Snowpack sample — Loveland Pass, Silver Plume, Colorado, USA (12/14/25, 10:50 AM MST)
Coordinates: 39.664, -105.882
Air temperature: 36 °F
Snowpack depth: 67 cm
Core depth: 20 cm
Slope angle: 6°, slope face: 326°
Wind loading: low
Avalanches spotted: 0
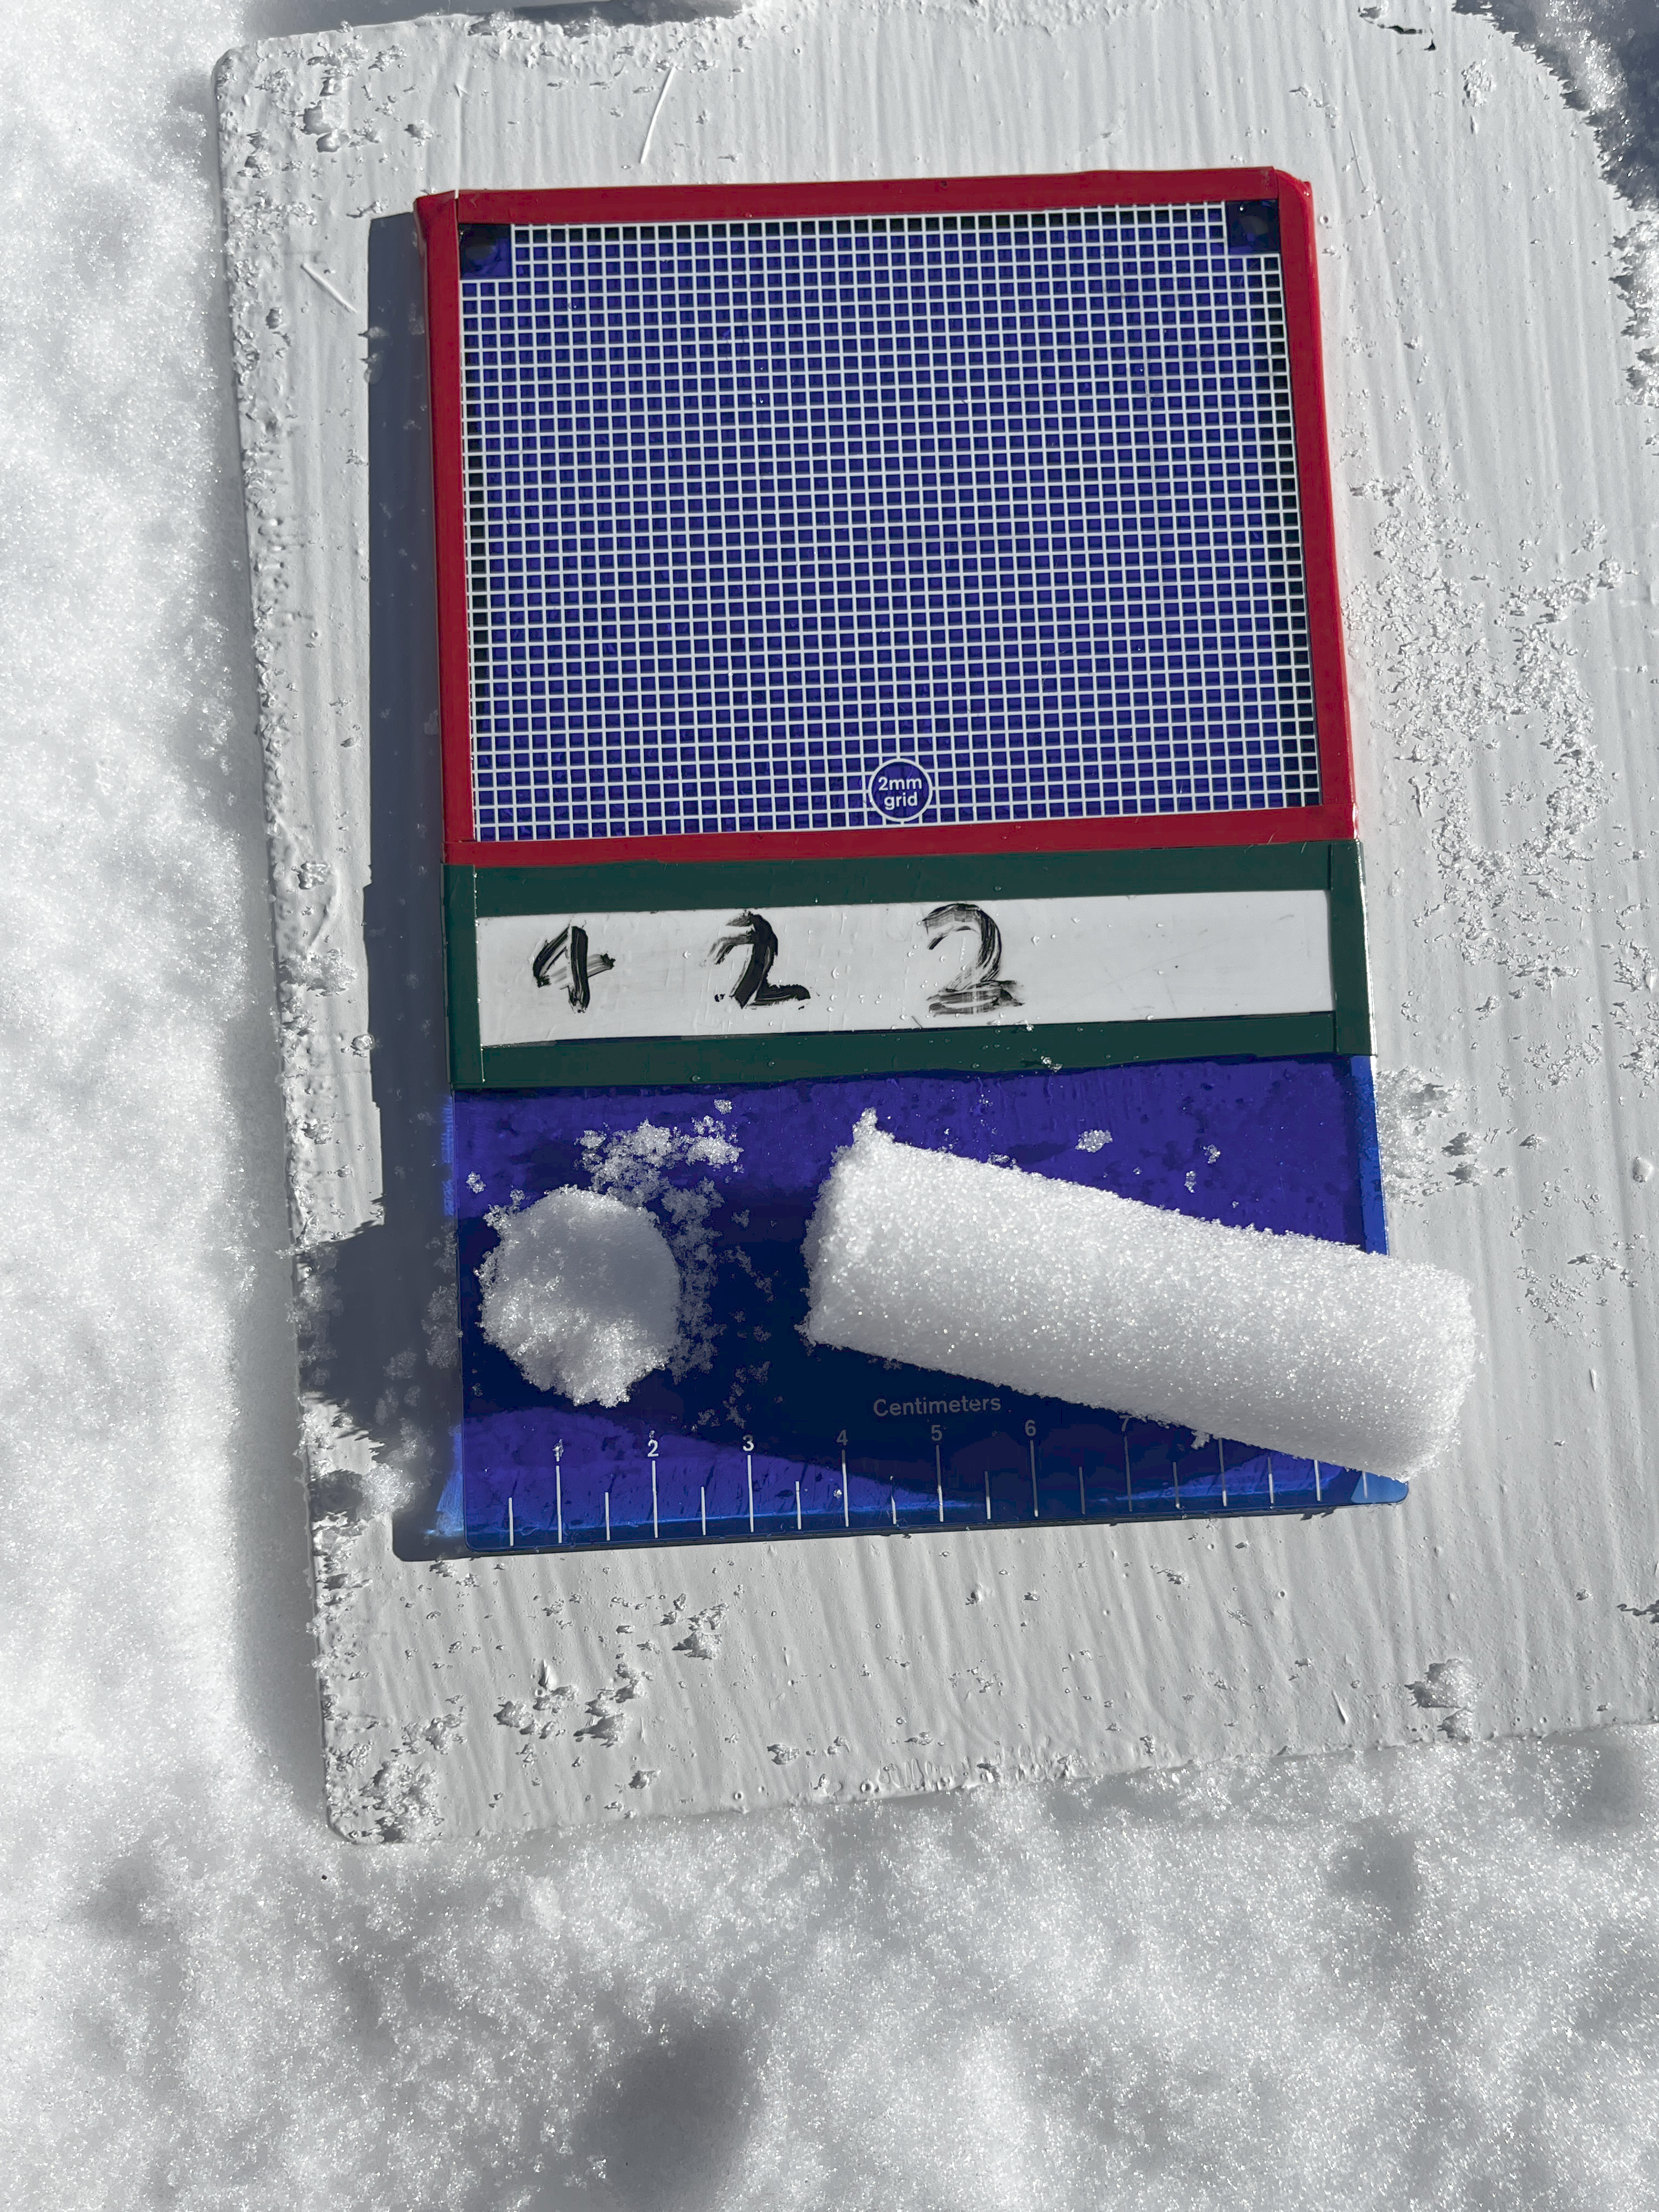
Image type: crystal_card
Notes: No avalanches spotted, very late start to the season with minimal snowpack